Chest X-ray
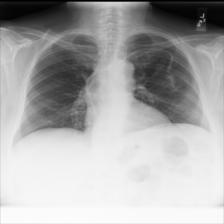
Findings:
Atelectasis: negative
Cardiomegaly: negative
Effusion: negative
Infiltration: negative
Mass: negative
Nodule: negative
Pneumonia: negative
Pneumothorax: positive
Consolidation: negative
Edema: negative
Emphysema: negative
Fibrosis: negative
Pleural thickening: negative
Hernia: negative